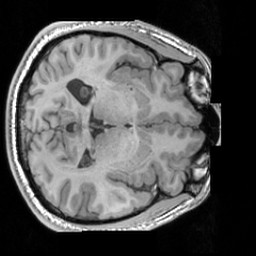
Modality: T1w
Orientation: axial
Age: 28
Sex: male
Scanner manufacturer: siemens
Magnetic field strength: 3 T
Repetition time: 1.63 s
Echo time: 0.00311 s